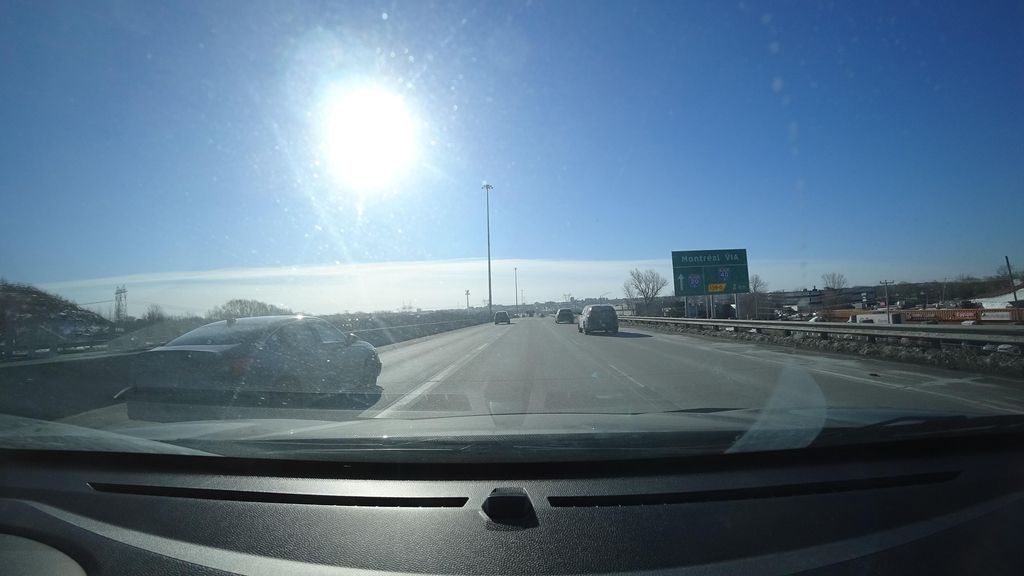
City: quebec_city